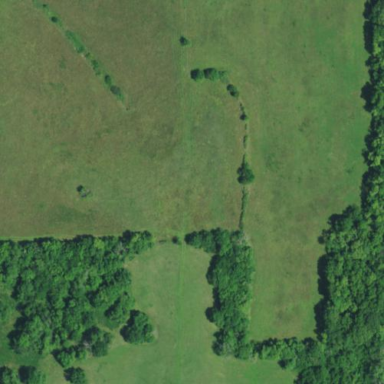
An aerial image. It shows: Beautiful meadow.